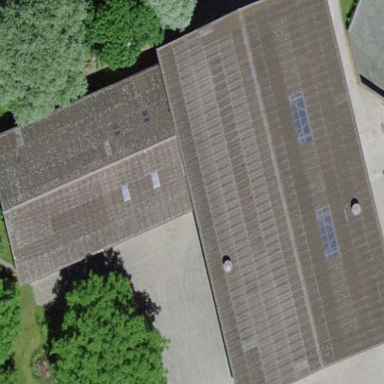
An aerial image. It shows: Rural barn.